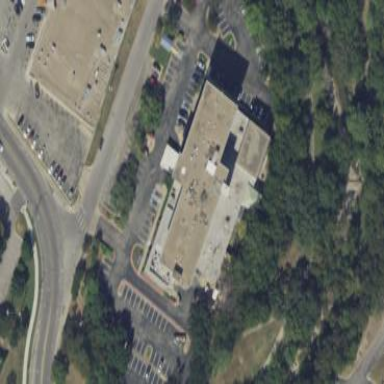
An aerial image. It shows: Hospital building.